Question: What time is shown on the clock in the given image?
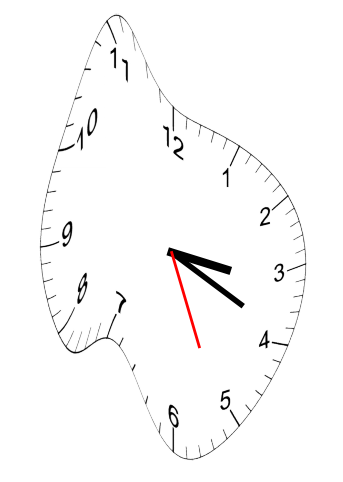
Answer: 03:19:26